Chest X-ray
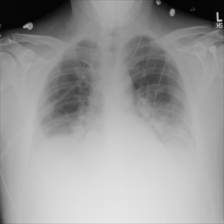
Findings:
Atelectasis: negative
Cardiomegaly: negative
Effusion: negative
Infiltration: negative
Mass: negative
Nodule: negative
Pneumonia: negative
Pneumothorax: negative
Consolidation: negative
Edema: negative
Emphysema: negative
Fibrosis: negative
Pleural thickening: negative
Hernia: negative